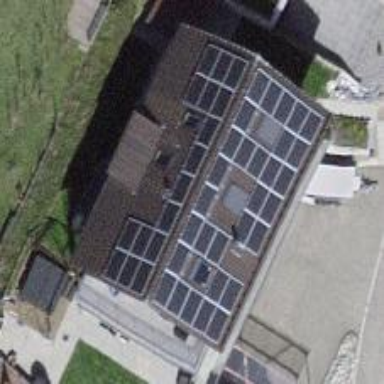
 consisting of solar photovoltaic panels."